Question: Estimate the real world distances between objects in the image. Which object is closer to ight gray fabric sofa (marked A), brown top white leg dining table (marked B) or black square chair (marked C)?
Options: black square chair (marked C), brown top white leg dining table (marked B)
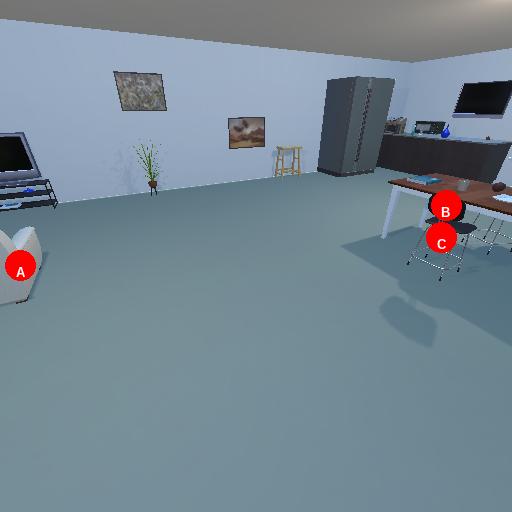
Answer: black square chair (marked C)